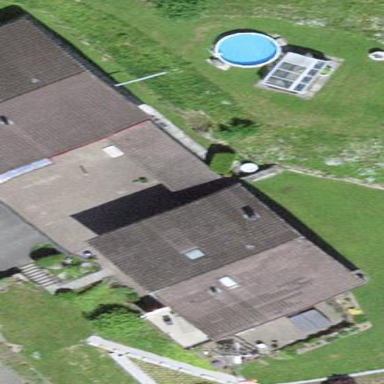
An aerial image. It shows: Garage building.